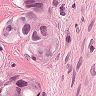
Metastatic tissue present: yes